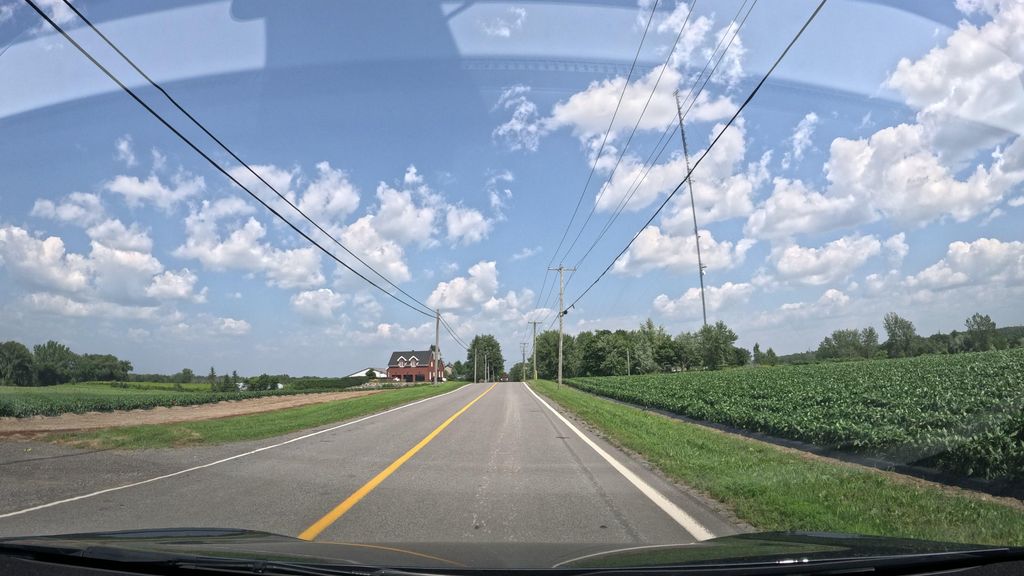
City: montreal